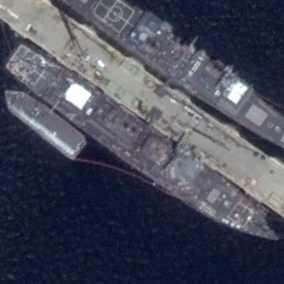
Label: destroyer